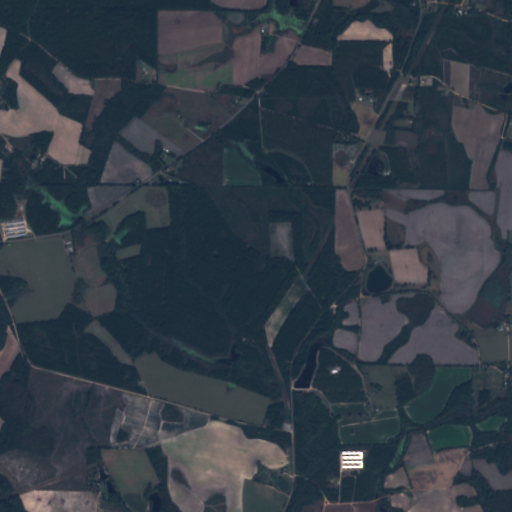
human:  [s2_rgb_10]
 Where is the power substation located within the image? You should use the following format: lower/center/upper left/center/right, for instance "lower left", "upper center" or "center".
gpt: The power substation is located in the lower center of the image.
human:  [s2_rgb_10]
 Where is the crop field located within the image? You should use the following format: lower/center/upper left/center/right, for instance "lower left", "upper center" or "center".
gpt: There is no crop field in the image.